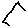
Label: hexagon